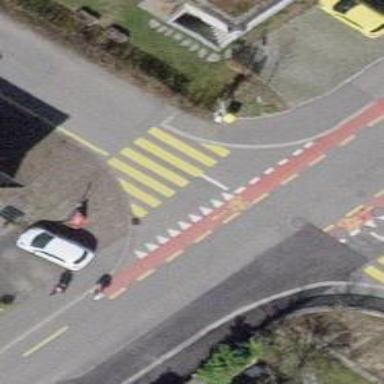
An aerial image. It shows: Marked zebra crossing on the road.